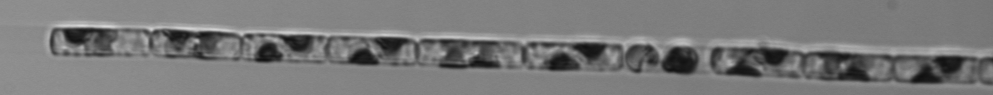
Label: Guinardia_delicatula_TAG_internal_parasite